Field crop: tomato
Growth stage: 1
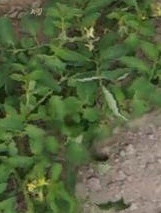
Species: tomato